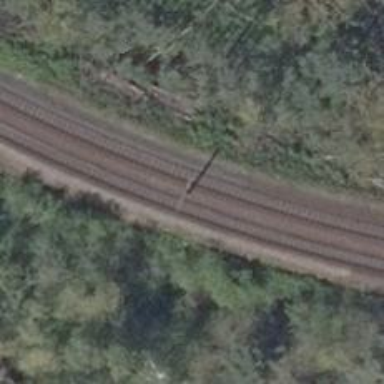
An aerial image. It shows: Catenary mast for power lines.